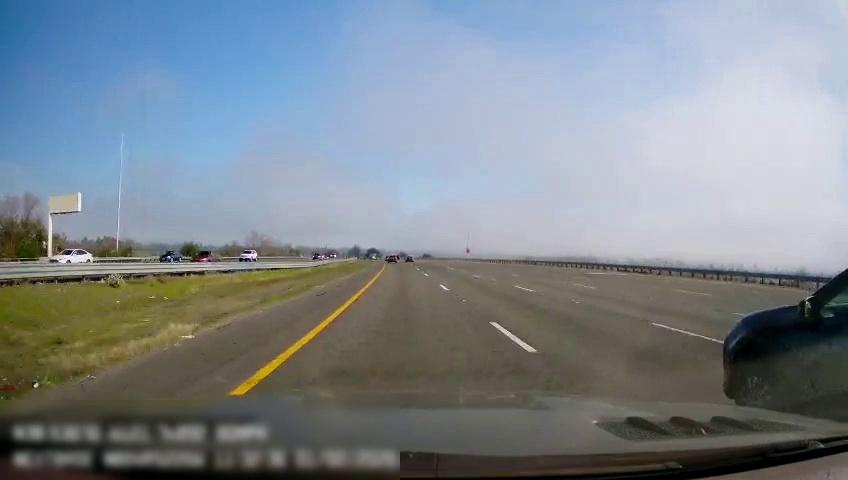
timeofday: Day
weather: Sunny
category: Drivable Space
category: Vehicles | SUV
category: Vehicles | Car
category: Vehicles | Car
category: Vehicles | Car
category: Vehicles | SUV
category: Lanes | Current Lane
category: Lanes | Current Lane
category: Lanes | Alternate Lane
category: Lanes | Alternate Lane
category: Lanes | Alternate Lane
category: Traffic | Signs